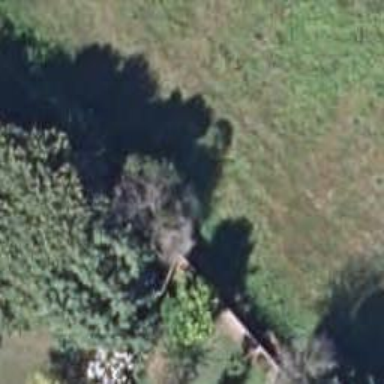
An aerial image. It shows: Fence.